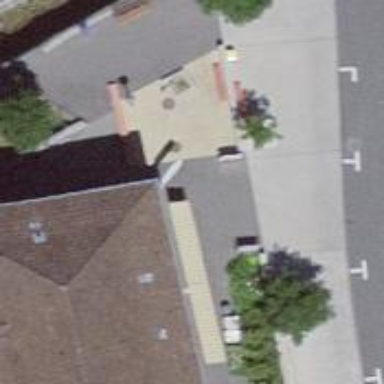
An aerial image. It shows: Post box is visible.